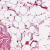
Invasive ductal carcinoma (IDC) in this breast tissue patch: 0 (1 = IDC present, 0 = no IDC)